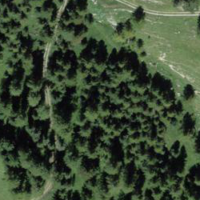
EUNIS habitat code: 44
Species observed at this site:
Pimpinella major